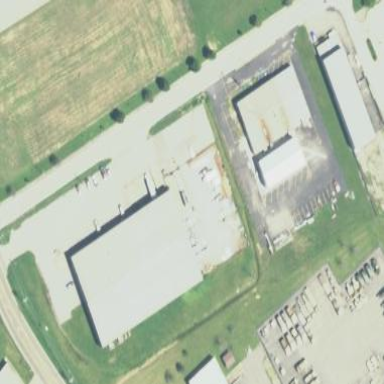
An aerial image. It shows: Electrical shop within building.